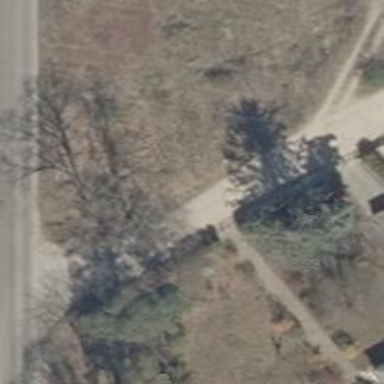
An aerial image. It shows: Driveway.